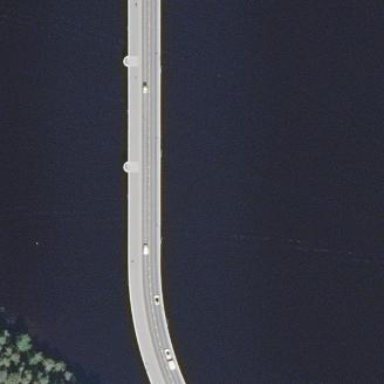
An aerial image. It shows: Man-made beam bridge.